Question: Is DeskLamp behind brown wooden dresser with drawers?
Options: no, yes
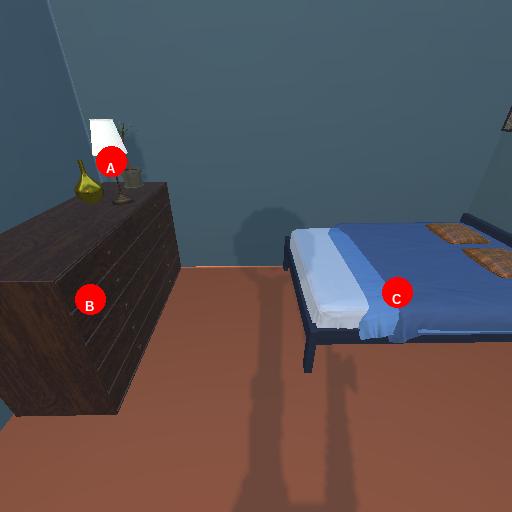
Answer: no